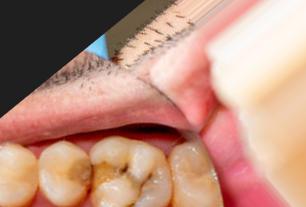
Condition: Caries